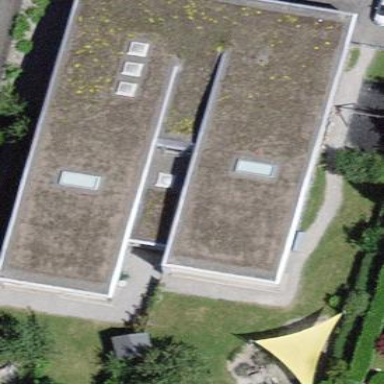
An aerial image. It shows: School.